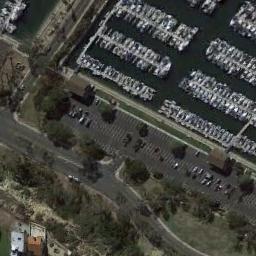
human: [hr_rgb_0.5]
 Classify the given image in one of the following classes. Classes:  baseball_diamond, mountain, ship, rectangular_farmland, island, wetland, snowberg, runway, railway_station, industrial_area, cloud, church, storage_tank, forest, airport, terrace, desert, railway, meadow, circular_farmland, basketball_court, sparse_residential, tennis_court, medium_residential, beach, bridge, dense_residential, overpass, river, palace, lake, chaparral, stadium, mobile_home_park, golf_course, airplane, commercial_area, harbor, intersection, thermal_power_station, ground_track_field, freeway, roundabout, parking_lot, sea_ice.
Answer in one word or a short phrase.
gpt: harbor